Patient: sex F, age 47
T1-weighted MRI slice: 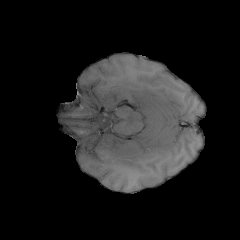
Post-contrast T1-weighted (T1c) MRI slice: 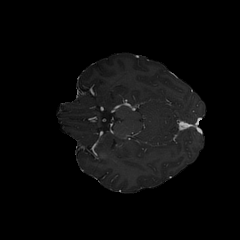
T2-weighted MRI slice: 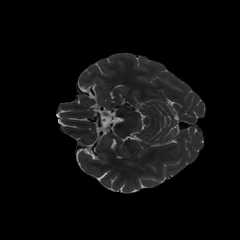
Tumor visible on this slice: yes
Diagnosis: Astrocytoma, IDH-wildtype
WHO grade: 2